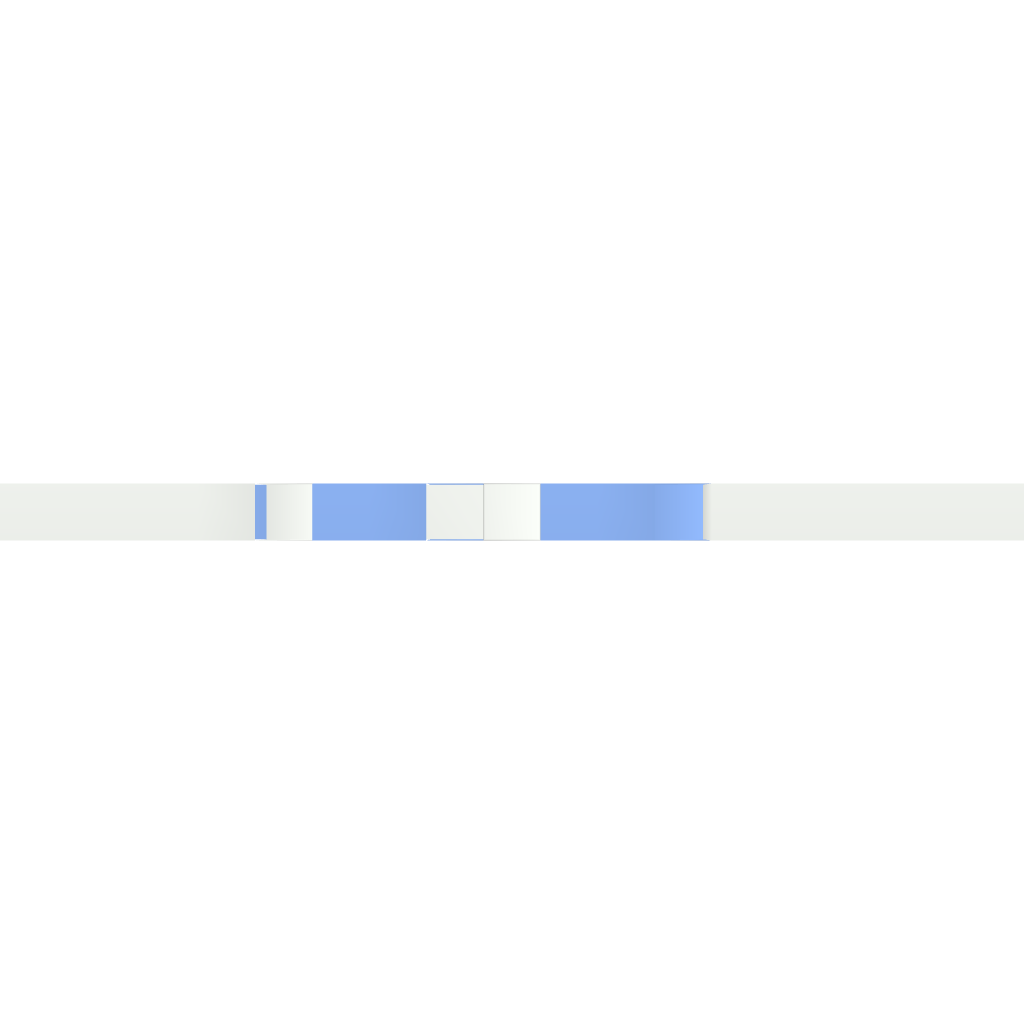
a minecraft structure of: Large Igloo